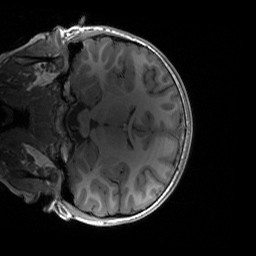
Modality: T1w
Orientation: coronal
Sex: male
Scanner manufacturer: siemens
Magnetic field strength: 3 T
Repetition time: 1.9 s
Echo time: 0.00243 s